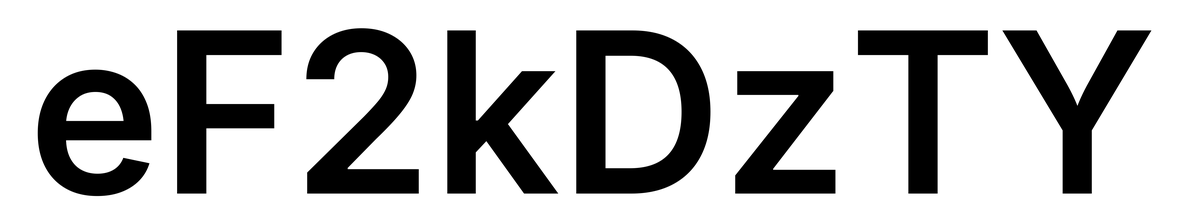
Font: Inter_SemiBold